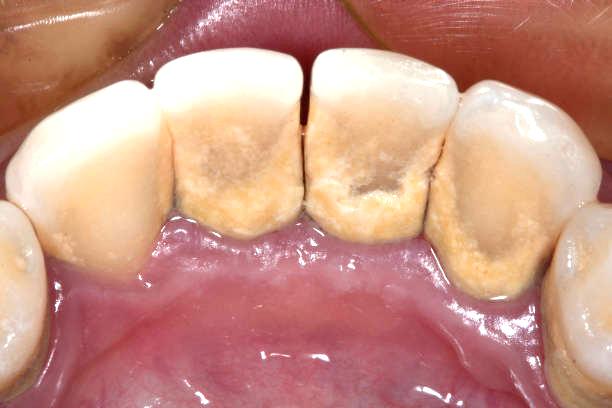
Condition: Calculus